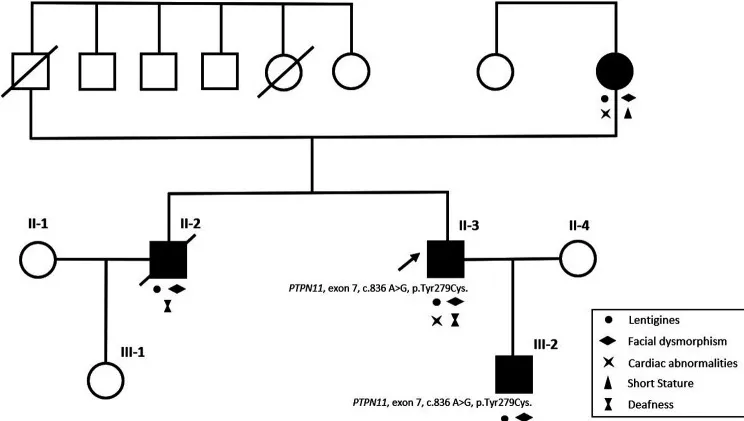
Pedigree of the proband (II-3, arrowhead). The black-filled squares and circle indicated the individuals with clinical evidence of NSML. Both proband (II-3), proband's mother (I-8), elder brother (II-2) and son (III-2) presented with multiple lentigines and facial dysmorphism. Clinical features of NSML were labelled with relevant symbols in the pedigree. Same heterozygous missense mutation of PTPN11 was confirmed in proband (II-3) and proband's son (III-2). Two unaffected family members (I-7 and III-1) showed no clinical evidence of NSML. Individual II-2 died at the age of 32 due to sudden cardiac death.
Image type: pathology (immunostaining)